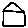
Label: house